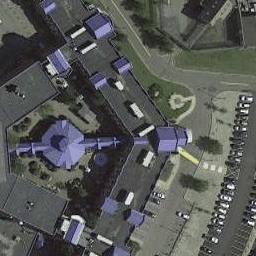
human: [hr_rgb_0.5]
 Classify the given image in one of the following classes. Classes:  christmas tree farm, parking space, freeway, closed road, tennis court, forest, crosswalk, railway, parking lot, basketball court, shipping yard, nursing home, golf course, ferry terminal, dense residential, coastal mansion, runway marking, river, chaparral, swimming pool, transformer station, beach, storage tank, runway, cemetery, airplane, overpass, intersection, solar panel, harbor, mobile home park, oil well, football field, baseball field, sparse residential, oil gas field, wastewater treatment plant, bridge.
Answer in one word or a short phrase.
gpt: nursing home